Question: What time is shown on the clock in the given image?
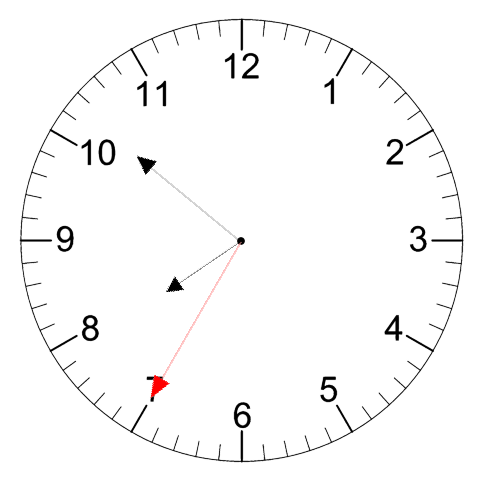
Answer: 07:51:35